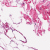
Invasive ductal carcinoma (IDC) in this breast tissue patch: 0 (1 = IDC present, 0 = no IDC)